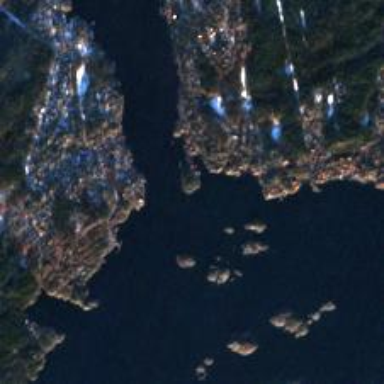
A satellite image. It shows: Picturesque coastline scene.